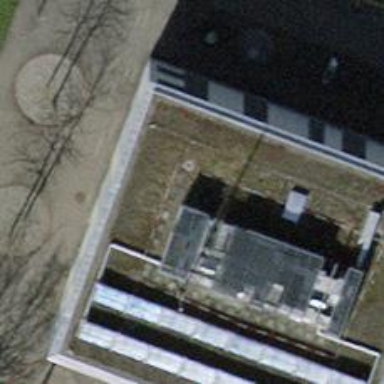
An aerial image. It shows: Educational institution office.